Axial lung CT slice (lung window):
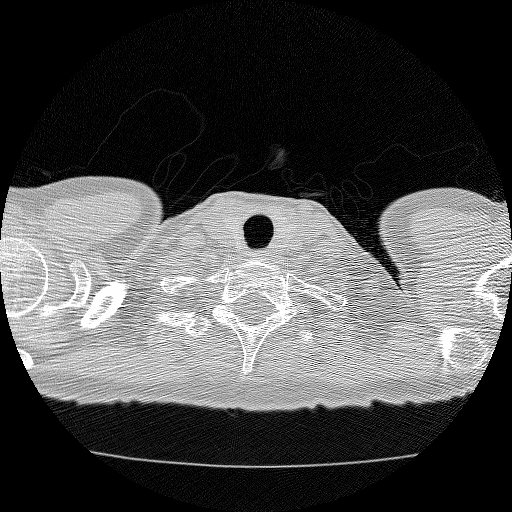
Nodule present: no